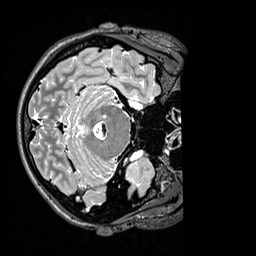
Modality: T2w
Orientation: axial
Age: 21
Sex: male
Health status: healthy
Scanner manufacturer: siemens
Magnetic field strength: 3 T
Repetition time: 3.2 s
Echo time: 0.568 s